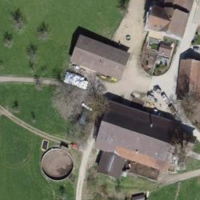
EUNIS habitat code: 52
Species observed at this site:
Chelidonium majus